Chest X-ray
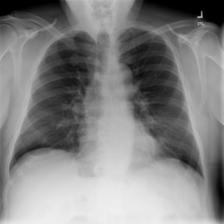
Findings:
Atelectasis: negative
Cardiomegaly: negative
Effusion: negative
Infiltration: negative
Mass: negative
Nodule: negative
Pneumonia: negative
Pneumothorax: negative
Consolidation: negative
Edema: negative
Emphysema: negative
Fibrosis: negative
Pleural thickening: negative
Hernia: negative